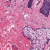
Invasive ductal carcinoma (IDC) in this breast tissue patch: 0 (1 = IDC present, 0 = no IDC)